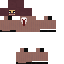
A male human skin with medium skin, wearing brown long hair dressed in a blue suit and black pants, featuring a closed mouth.